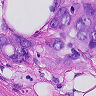
Metastatic tissue present: yes